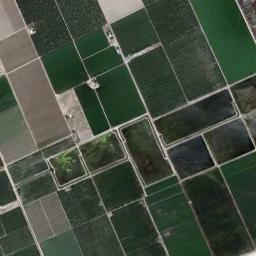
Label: rectangular_farmland